Question: How to customize bootstrap fixed navbar-default so that li elements align downward? Currently it is aligning at top by default. You can correct my code or show your custom works. You can also show me any repo on codepen jsfiddle or other sites like that.
Thank you in advance.
.
'''
<div class="container-fluid">
<div class="masthead">
<!-- Fixed navbar -->
<div class="navbar navbar-default navbar-fixed-top" role="navigation">
<div class="socialnav">
<a class="btn" href="http://www.facebook.com/RetinaInc"><i class="fa fa-facebook fa-spin"></i></a>
<a class="btn" href="http://www.twitter.com/RetinaInc"><i class="fa fa-twitter"></i></a>
<a class="btn" href="http://www.facebook.com/RetinaInc"><i class="fa fa-linkedin"></i></a>
<a class="btn" href="http://www.facebook.com/RetinaInc"><i class="fa fa-youtube"></i></a>
<a class="btn" href="http://www.facebook.com/RetinaInc"><i class="fa fa-google-plus"></i></a>
</div>
<!-- /socialnav -->
<div class="container-fluid">
<div class="navbar-header">
<button type="button" class="navbar-toggle" data-toggle="collapse" data-target=".navbar-collapse">
<span class="sr-only">Toggle navigation</span>
<span class="icon-bar"></span>
<span class="icon-bar"></span>
<span class="icon-bar"></span>
</button>
<a class="navbar-brand" href="/index">
<img class="logo" src="img/logo.png" />
</a>
</div>
<!-- /nav header -->
<div class="col-md-6 ">
</div>
<div class="navbar-collapse collapse navbar-right">
<ul class="nav navbar-nav navtext col-md-offset-6">
<li><a href="services.html">Services</a>
</li>
<li><a href="news.html">News</a>
</li>
<li><a href="about.html">About</a>
</li>
<li><a href="contact.html">Contact</a>
</li>
</ul>
</div>
<!--/.nav-collapse collapse -->
</div>
<!-- /container -->
</div>
<!-- /navbar navbar-default navbar-fixed-top -->
</div>
<!-- /masthead -->
'''
Updates: Here is my Custom css - updated again
'''
.navbar-brand{
width:auto;
height: auto;
}
.navbar{
margin-top: 1%;
margin-right: 11%;
margin-left: 11%;
border-radius: 10px;
}
.navtext{
position: relative;
left:20%;
}
.navbar-default {
color:#ffffff;
}
.navbar-default .navbar-nav > li > a {
color:#000;
padding-left:20px;
padding-right:20px;
}
.navbar-default .navbar-nav > .active > a, .navbar-nav > .active > a:hover, .navbar-nav > .active > a:focus {
color: #ffffff;
background-color:transparent;
}
.navbar-default .navbar-nav > li > a:hover, .nav > li > a:focus {
text-decoration: none;
background-color: #33aa33;
}
.navbar-default .navbar-brand {
color:#eeeeee;
width: auto;
}
.navbar-default .navbar-rgba(255,0,0,0.7) toggle {
background-color:#eeeeee;
}
.navbar-default .icon-bar {
background-color:#33aa33;
}
.masthead {
color: #000;
}
.logo {
width: 40%;
}
.pull {
margin-bottom: 15%;
}
'''
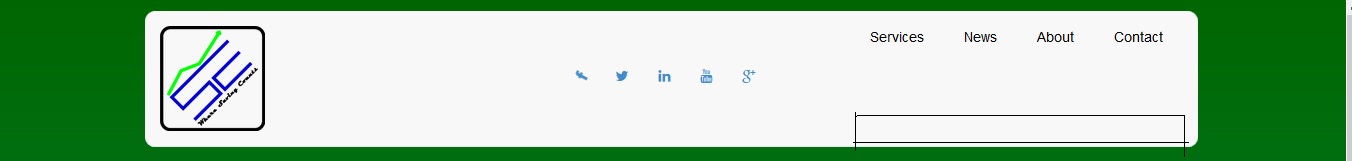
Answer: One way to align text vertically next to an image is to:
'''
.navbar-right{
position: absolute;
bottom: 0;
right: 0;
}
'''
Regardless of the elements around it, this makes the menu links appear to the right bottom corner.
However, this messes up our responsive menu a little so we are going to restore it back when viewed on mobile:
'''
@media only screen and (max-width : 768px) {
.navbar-right{
position: relative;
}
}
'''
<URL>